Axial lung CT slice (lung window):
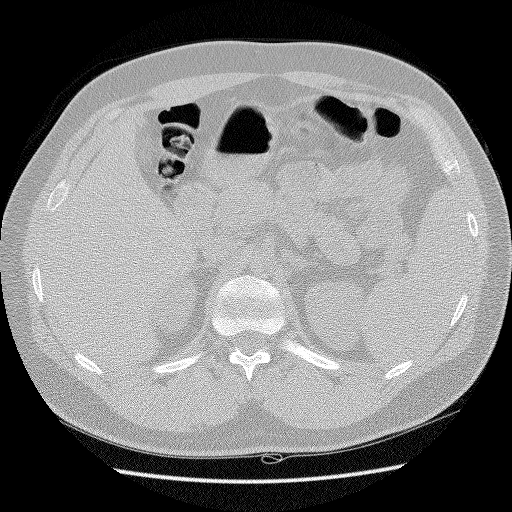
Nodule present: no